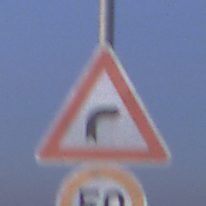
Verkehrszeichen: KurveRechts
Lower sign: Geschwindigkeit50
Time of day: SunriseSunset
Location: Outdoor (Nature)
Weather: Clear
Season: NotSpecified
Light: Natural